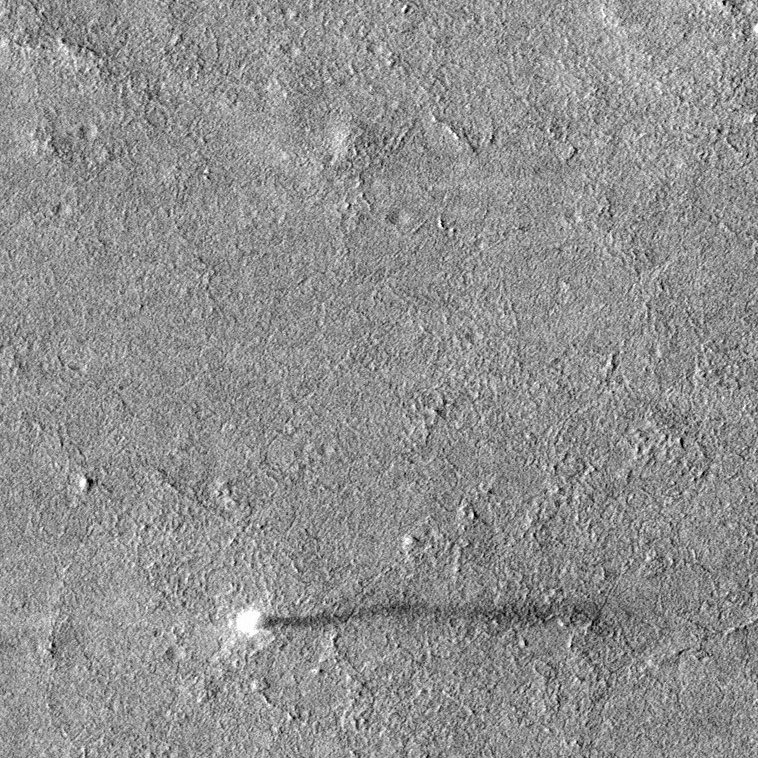
Label: dustdevil